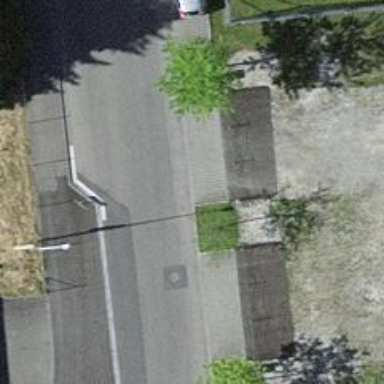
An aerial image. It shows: Smooth asphalt road in residential area.